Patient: sex M, age 21
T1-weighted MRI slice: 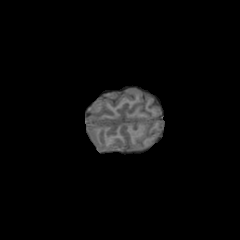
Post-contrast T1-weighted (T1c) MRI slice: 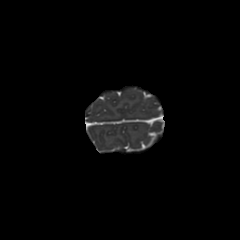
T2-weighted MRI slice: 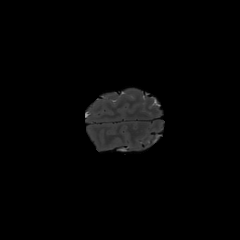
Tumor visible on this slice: no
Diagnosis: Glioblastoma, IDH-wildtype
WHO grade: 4